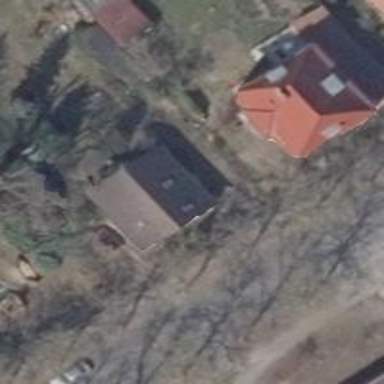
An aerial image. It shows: Residential building with hipped roof.